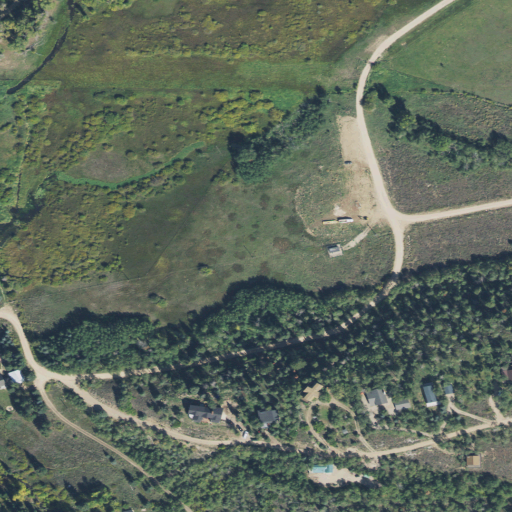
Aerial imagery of valley in Utah named Pine Valley containing open development, shrub, woody wetlands, deciduous forest, pasture, low intensity development, and evergreen forest